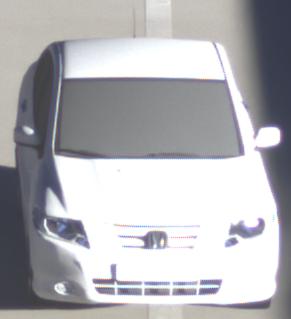
Make: Honda
Model: City
Detailed model: Gen. 6
Model produced from: 2008
Model produced until: 2013
Doors: 4
Color: white
Road condition: dry road
Daytime: sunrise or sunset
Contrast: high contrast